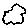
Label: cloud